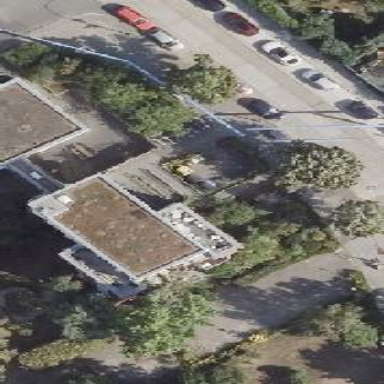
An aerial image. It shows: Part of building is shown in the image.